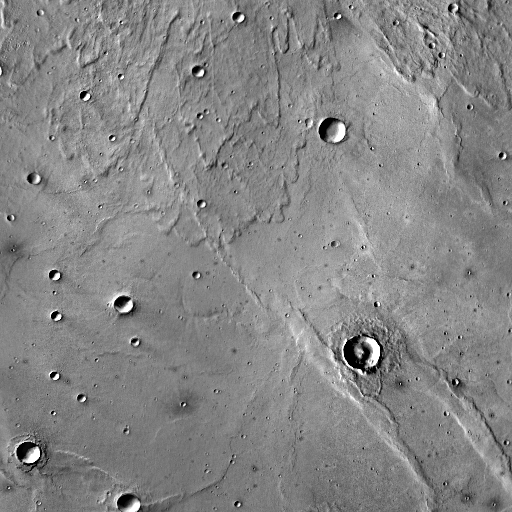
Crater classes present: Background, Other, Layered, Secondary